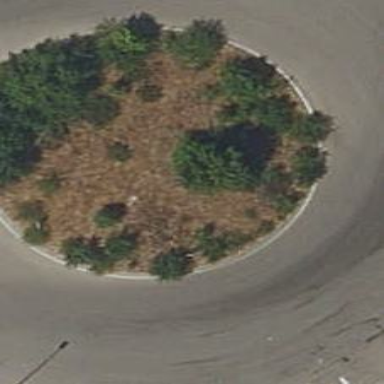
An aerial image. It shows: Residential road with roundabout.